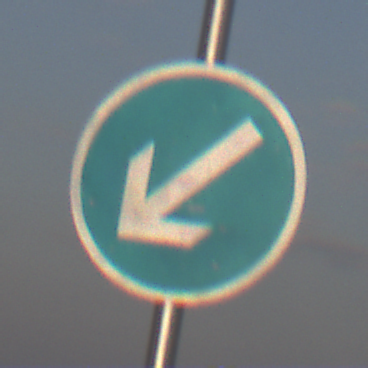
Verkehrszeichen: VorgeschriebeneVorbeifahrtLinks
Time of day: SunriseSunset
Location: Outdoor (Nature)
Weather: PartlyCloudy
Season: NotSpecified
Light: Natural